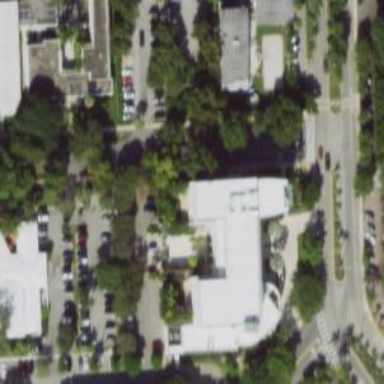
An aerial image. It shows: University building.